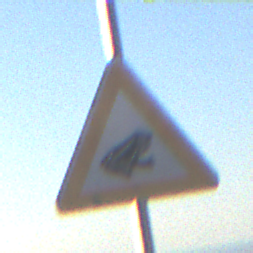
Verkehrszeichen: AmphibienwanderungLinks
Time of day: MorningAfternoon
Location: Outdoor (Nature)
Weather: Clear
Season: NotSpecified
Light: Natural